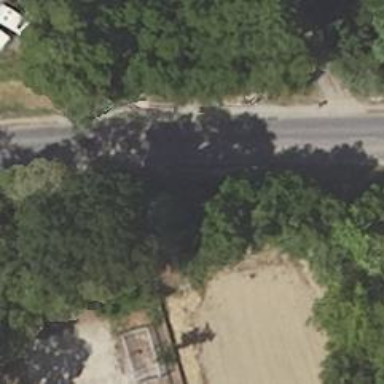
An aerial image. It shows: Abandoned railway.